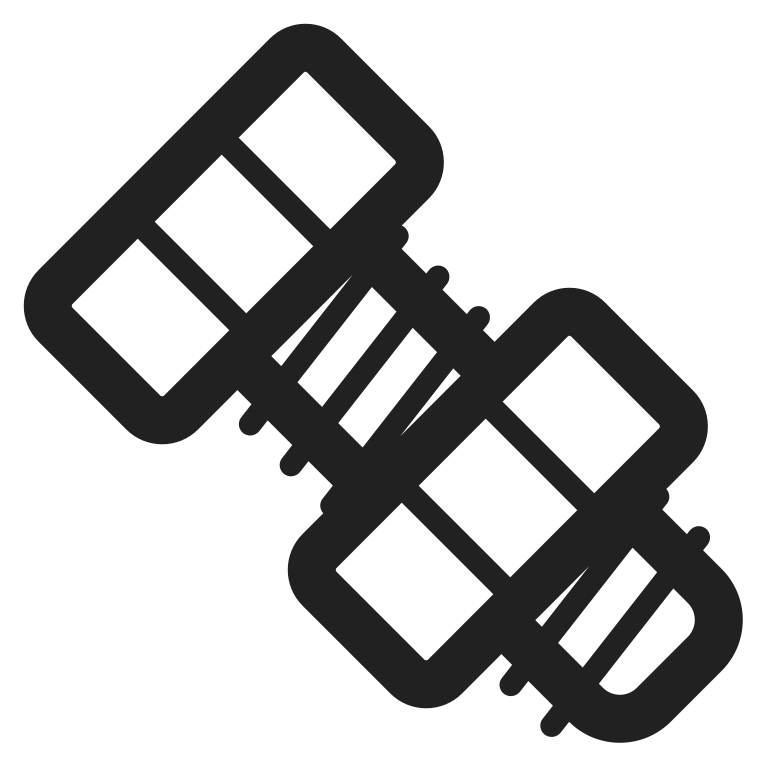
nut and bolt high contrast